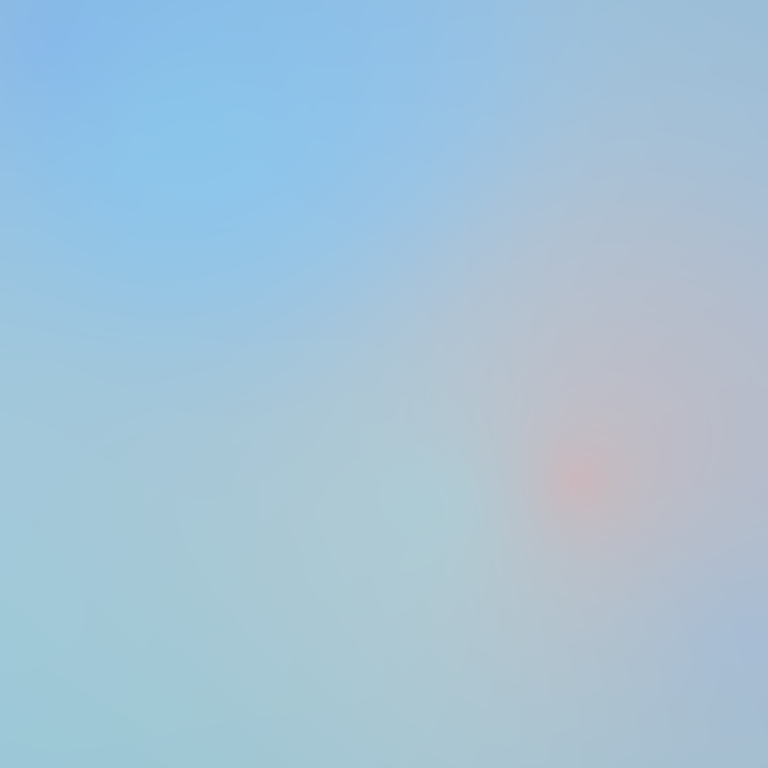
Abstract light effect, smooth gradient from soft blue to pale pink, serene atmosphere, diffuse light, no room, no furniture, no objects.